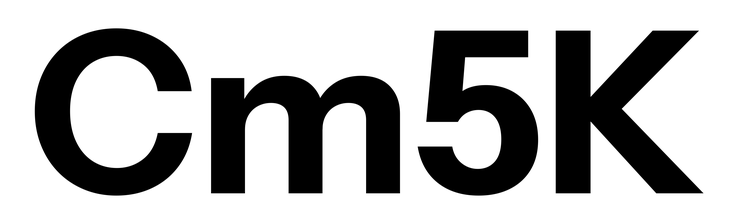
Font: InstrumentSans_Bold